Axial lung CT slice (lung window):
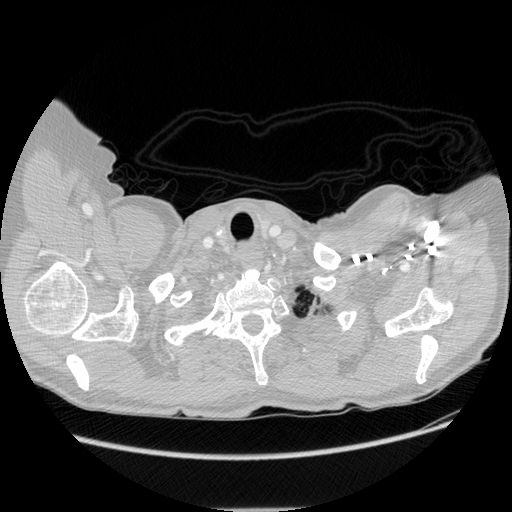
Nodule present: no